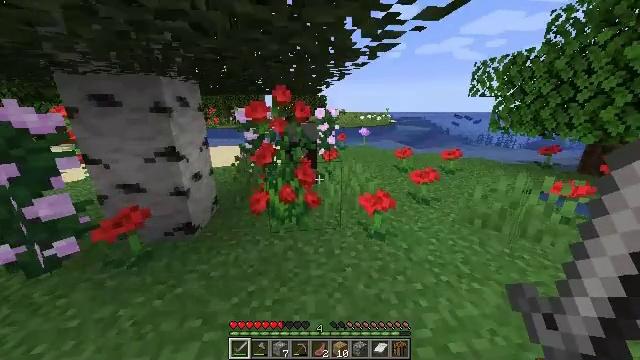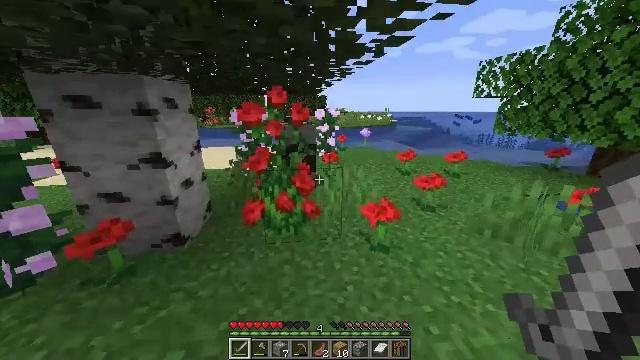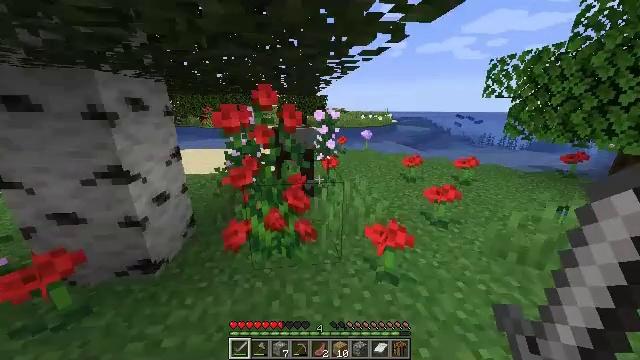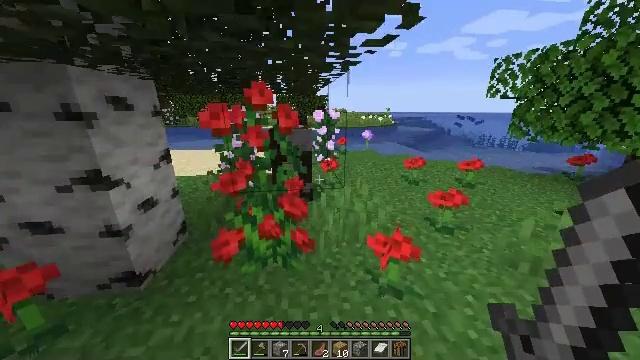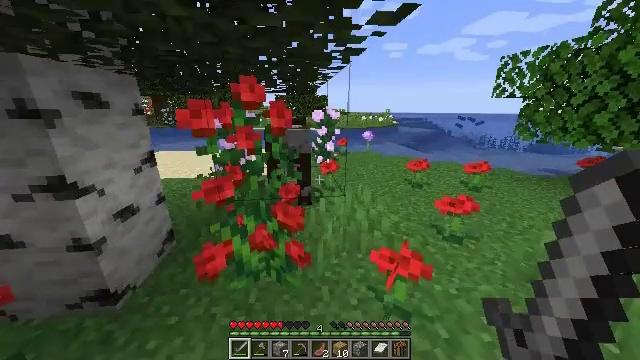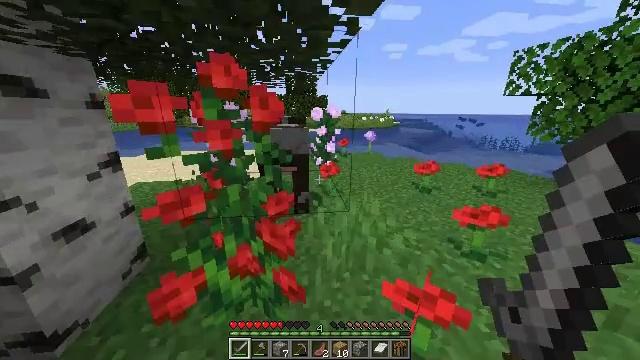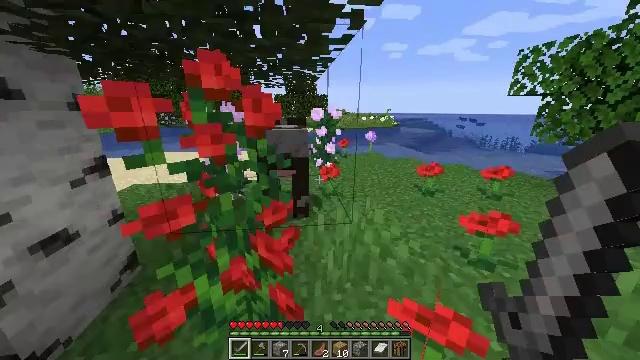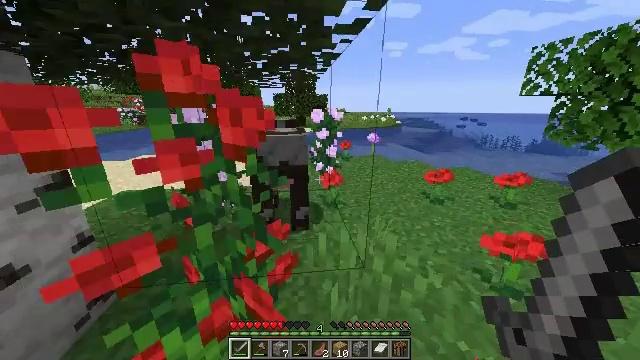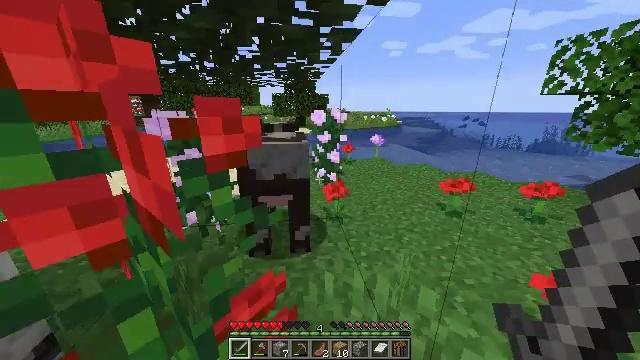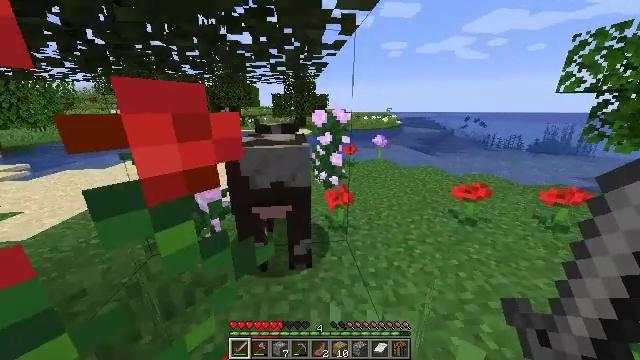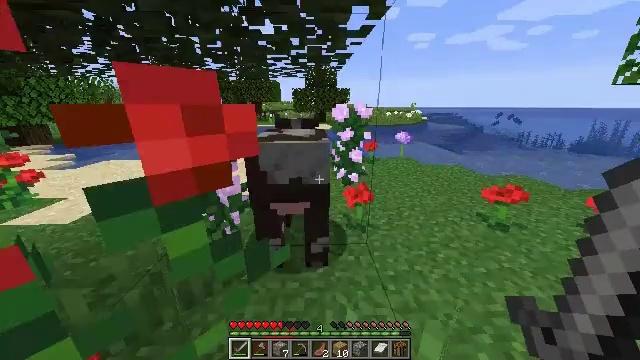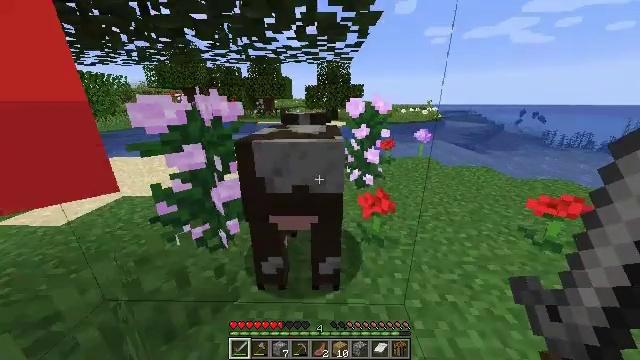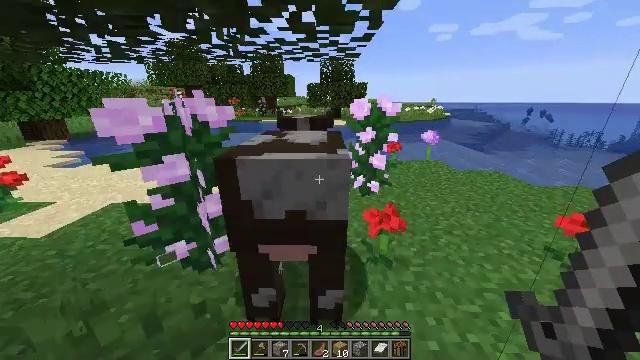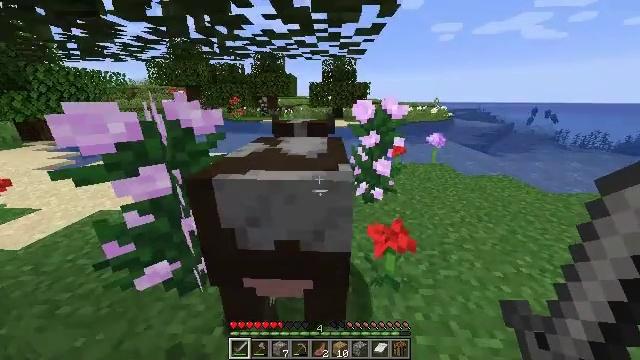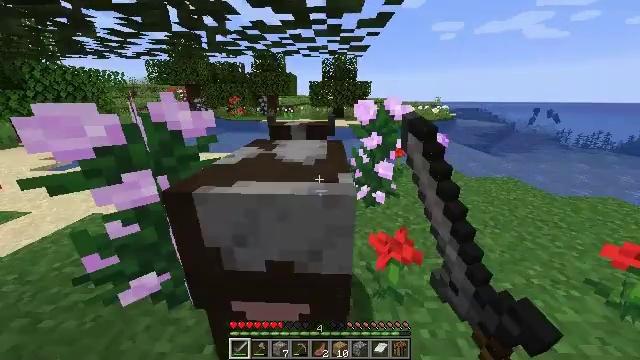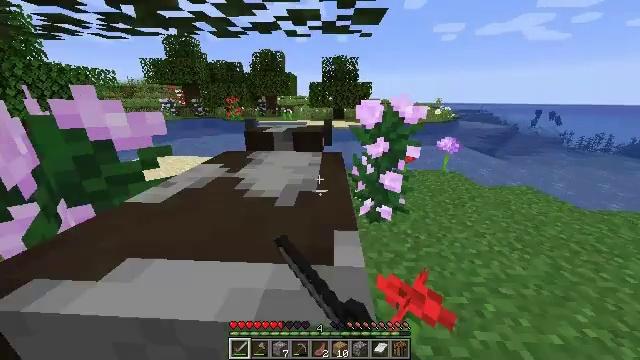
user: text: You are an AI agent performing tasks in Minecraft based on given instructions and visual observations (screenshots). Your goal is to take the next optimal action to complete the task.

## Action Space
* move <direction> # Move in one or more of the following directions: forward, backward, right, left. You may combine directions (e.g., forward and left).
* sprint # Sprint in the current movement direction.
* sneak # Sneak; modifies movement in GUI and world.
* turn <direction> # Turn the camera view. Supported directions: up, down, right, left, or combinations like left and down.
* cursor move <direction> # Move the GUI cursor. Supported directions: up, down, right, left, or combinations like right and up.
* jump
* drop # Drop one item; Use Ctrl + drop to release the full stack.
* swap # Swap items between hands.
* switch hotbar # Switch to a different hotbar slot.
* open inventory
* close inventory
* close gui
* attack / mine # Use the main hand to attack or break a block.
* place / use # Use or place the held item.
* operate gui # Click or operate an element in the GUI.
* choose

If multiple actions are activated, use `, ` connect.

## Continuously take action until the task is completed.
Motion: motion action
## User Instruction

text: Collect the rose bush for decoration.
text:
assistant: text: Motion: move forward, sprint
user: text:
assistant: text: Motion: move forward, sprint
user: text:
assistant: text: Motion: move forward, sprint
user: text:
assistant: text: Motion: move forward, sprint
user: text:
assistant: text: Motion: move forward, sprint
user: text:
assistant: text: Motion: move forward, sprint
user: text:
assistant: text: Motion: move forward, sprint
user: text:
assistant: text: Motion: move forward, sprint
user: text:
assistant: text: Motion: move forward, sprint
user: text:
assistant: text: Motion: move forward, sprint, turn left and down
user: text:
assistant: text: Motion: move forward, sprint, turn left
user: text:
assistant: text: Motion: move forward, sprint
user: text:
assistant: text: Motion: move forward, sprint, attack / mine
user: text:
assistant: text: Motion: move forward, sprint, attack / mine
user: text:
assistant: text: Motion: move forward, sprint, attack / mine
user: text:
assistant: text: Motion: move forward, sprint, attack / mine
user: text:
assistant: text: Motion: move forward, sprint
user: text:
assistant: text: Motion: sprint